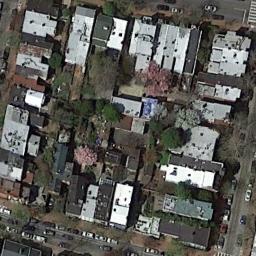
Label: residential